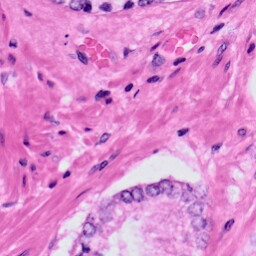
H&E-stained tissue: Prostate